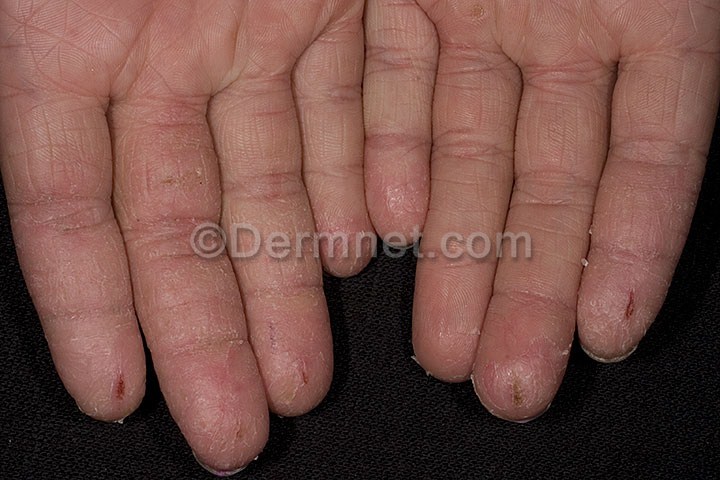
Disease: Atopic Dermatitis Photos